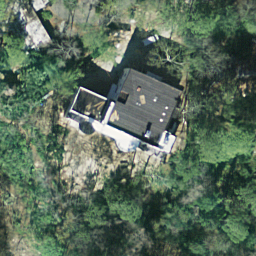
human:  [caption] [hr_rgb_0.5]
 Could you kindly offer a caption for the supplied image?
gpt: This is a sparse residential area with a villa surrounded by lush plants .

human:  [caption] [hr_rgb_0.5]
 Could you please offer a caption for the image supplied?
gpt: A villa with lush plants surrounded is in the sparse residential area .

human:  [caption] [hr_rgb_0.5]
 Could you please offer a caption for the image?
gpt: A villa with plants flourish is in the sparse residential area .

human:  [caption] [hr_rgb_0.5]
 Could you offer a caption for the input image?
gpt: A villa is surrounded by lots of trees and lawn in the sparse residential area .

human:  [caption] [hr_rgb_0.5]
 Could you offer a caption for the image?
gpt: A villa with lush plants surrounded .